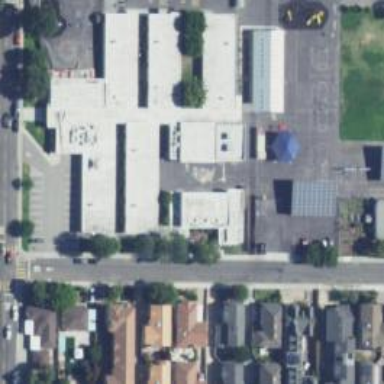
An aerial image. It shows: School building.